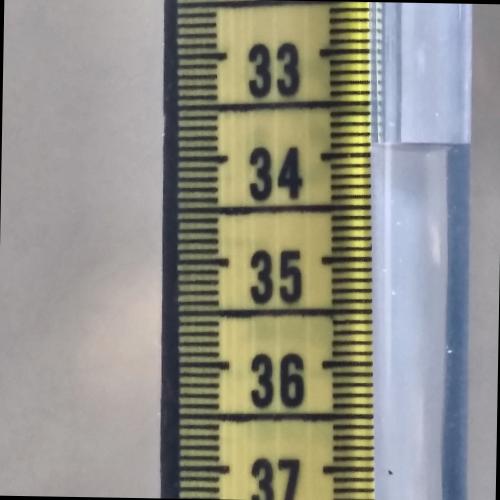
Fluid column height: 33.9 cm